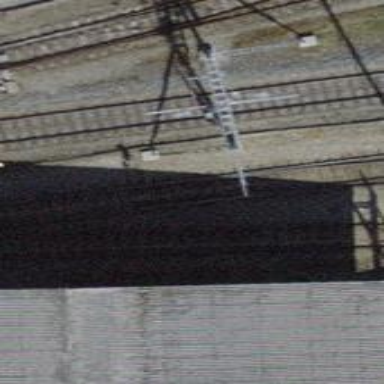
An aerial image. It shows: Railway spur service.